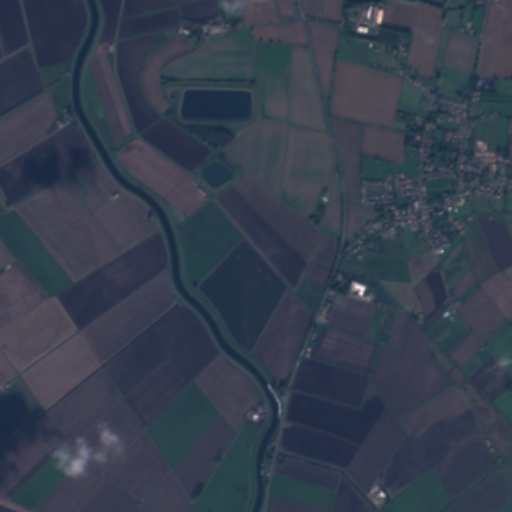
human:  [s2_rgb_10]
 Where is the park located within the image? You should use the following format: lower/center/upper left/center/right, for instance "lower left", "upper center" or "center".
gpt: The park is located in the upper right of the image.
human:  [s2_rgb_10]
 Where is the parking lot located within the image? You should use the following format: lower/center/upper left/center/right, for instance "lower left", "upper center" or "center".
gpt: The parking lot is located in the upper right of the image.
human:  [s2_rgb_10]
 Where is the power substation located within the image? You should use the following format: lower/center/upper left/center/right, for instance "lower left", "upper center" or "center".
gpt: The power substation is located in the upper center of the image.
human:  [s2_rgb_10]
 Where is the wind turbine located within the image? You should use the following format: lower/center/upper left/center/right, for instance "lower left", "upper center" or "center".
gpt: The wind turbine is located in the center of the image.
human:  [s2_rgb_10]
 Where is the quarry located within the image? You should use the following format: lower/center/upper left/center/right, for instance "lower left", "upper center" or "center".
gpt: There is no quarry in the image.